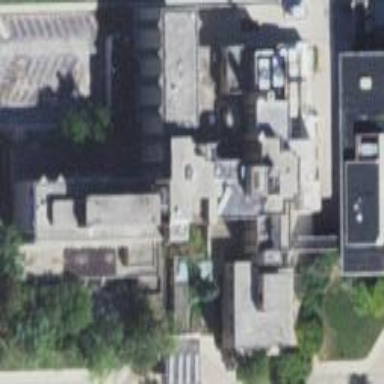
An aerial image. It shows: Hospital building.